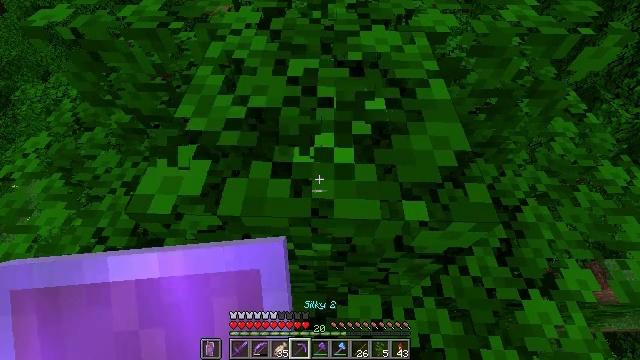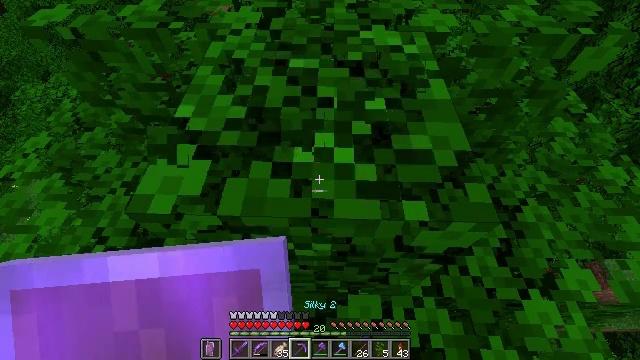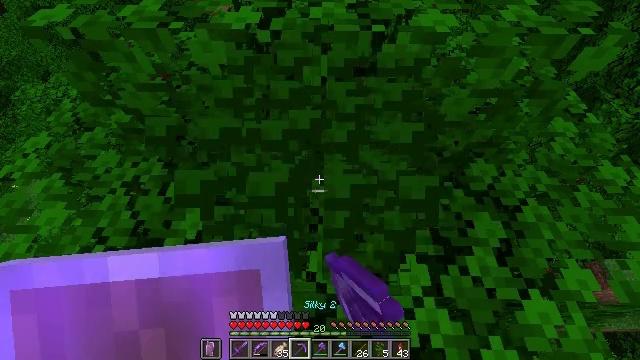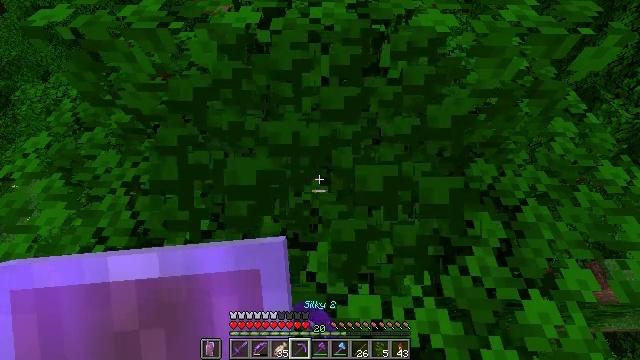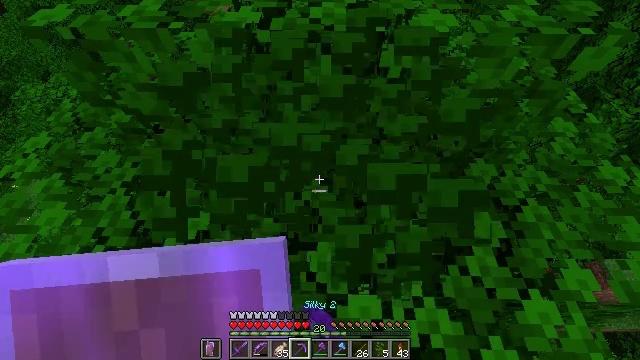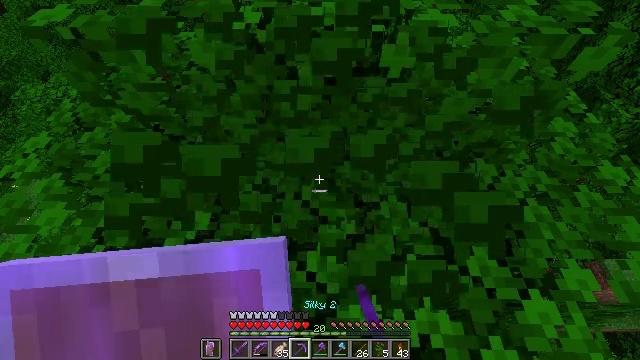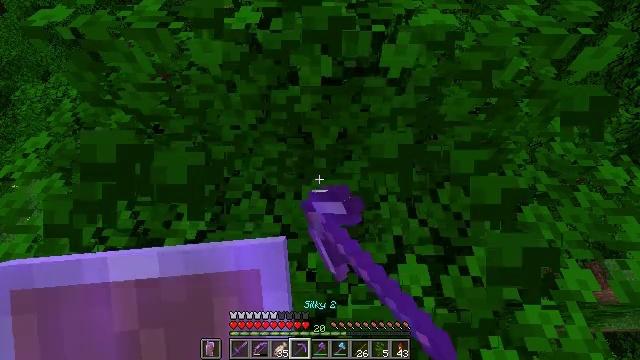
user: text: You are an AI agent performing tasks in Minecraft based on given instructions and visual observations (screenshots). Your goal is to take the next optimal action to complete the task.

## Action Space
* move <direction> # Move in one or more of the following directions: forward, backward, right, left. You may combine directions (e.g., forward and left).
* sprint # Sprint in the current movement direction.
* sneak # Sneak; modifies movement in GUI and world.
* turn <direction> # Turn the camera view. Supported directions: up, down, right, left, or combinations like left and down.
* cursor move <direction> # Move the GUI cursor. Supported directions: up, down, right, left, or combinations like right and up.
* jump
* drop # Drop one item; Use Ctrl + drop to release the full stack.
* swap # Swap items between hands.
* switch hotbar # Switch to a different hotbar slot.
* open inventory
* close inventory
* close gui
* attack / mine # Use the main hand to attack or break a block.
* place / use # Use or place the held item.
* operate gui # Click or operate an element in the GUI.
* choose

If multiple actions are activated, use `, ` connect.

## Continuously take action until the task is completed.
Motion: motion action
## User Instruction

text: Remove oak leaves from branches.
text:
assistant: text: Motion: attack / mine
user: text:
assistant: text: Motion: attack / mine
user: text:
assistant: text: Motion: attack / mine
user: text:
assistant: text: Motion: attack / mine
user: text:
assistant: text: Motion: attack / mine
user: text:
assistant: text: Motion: attack / mine
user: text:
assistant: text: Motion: attack / mine